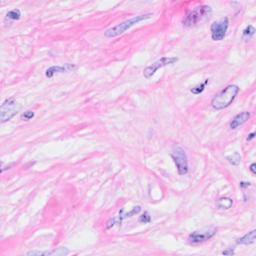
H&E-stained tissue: Breast